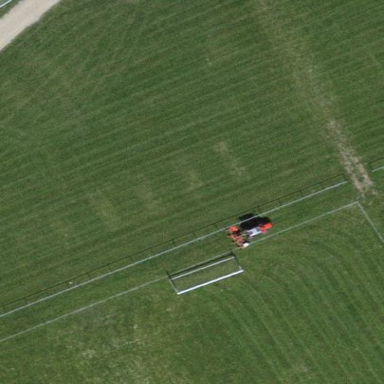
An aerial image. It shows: Soccer pitch designated for leisure and sports activities.